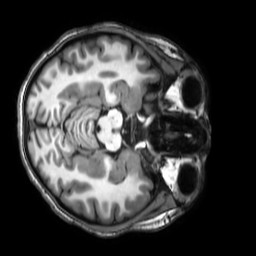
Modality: T1w
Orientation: axial
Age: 22
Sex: female
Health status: healthy
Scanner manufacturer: philips
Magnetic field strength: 3 T
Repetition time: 0.009 s
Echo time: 0.003996 s